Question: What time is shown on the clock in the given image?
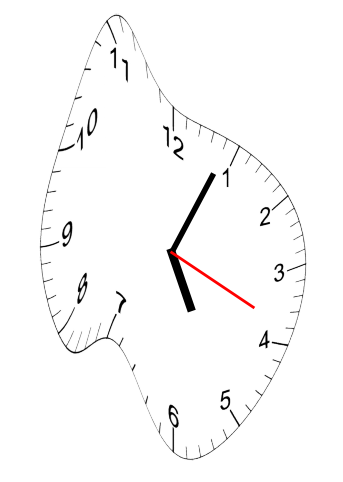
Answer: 05:04:19